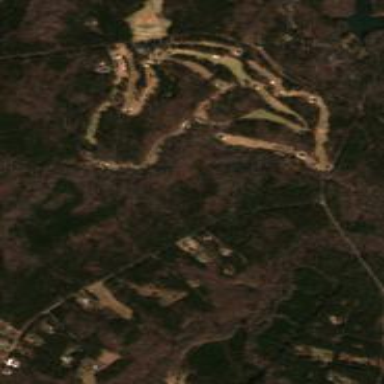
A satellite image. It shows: Golf course.